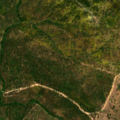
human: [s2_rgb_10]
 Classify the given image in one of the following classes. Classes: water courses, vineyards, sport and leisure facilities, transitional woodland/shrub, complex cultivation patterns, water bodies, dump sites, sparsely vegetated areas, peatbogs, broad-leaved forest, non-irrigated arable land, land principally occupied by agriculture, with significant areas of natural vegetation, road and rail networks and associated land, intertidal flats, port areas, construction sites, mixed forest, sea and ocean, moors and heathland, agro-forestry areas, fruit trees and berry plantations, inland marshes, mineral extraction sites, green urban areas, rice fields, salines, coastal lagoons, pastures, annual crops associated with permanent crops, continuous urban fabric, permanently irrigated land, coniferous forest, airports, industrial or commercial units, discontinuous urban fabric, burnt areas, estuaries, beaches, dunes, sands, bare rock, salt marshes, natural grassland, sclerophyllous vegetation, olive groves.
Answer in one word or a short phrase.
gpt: continuous urban fabric